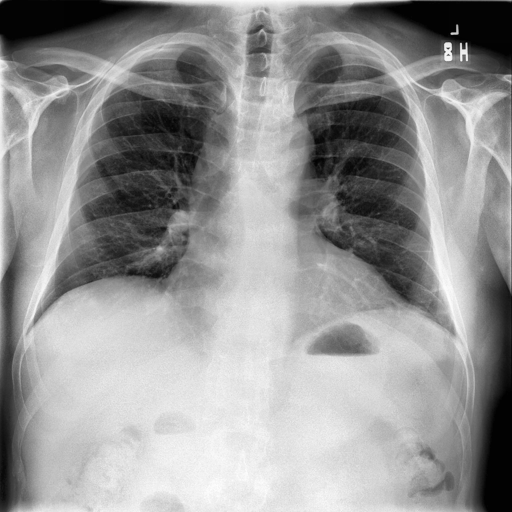
Finding: NORMAL